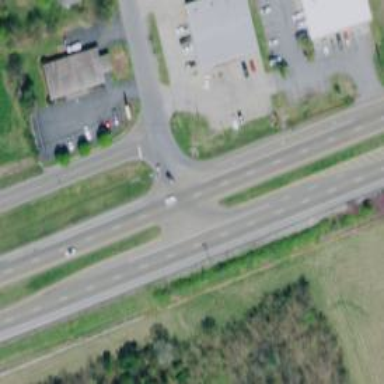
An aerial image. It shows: Trunk highway.